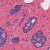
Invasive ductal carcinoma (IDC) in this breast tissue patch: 0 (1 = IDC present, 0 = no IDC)